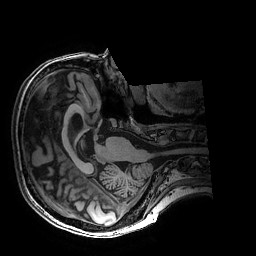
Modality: T1w
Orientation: axial
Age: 63
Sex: female
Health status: healthy
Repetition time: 2.53 s
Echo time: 0.0034 s